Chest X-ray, PA view. Patient: 62 years old, sex M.
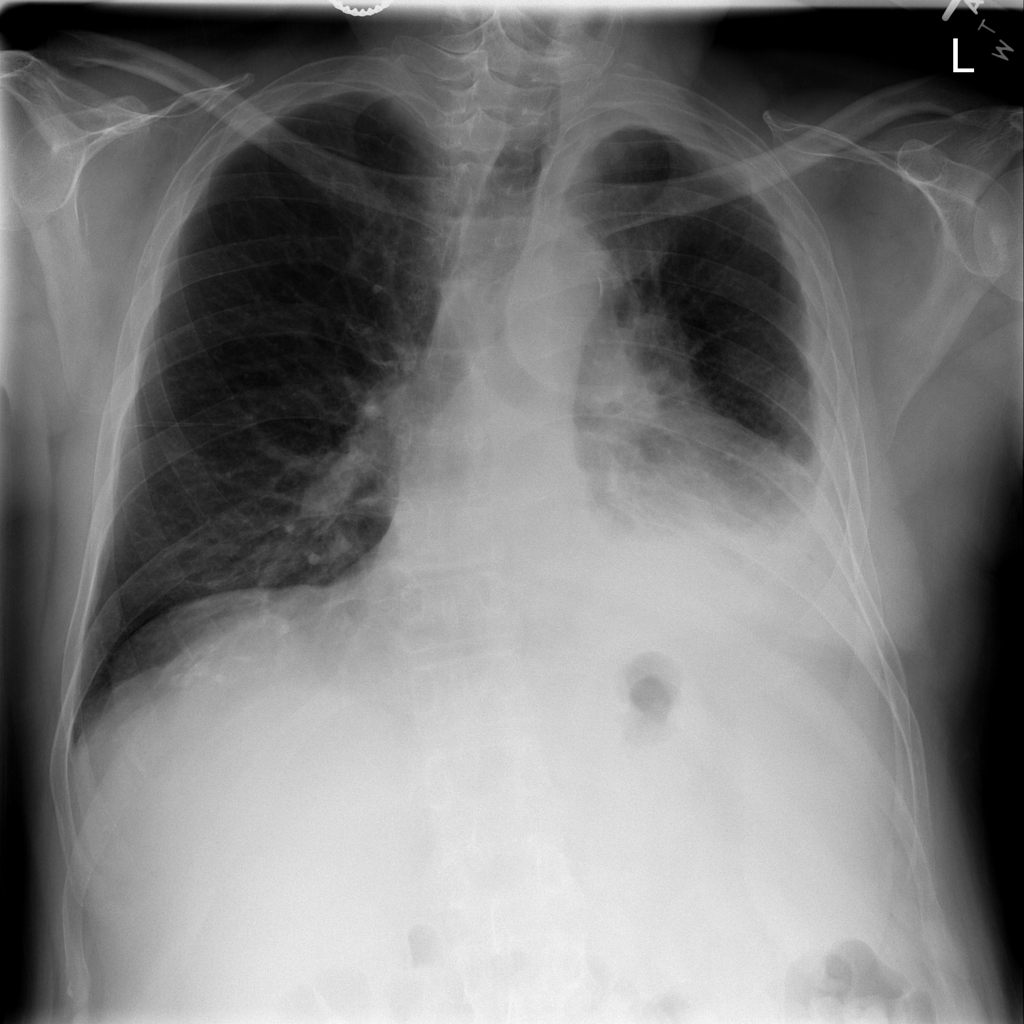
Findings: No Finding